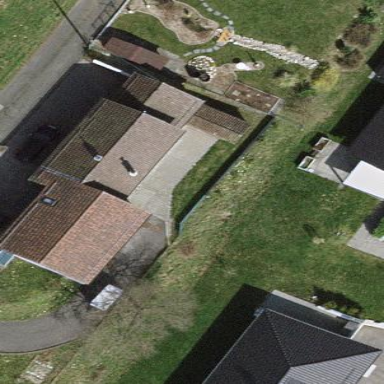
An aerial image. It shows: Simple house.